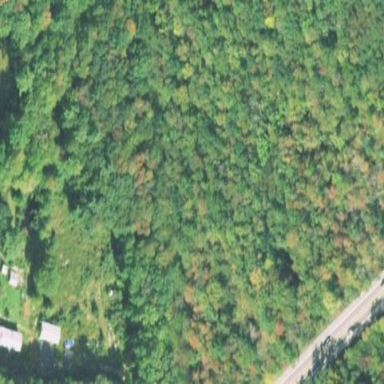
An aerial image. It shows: Mixed woodland with various types of leaves.